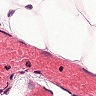
Metastatic tissue present: no